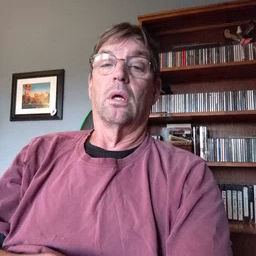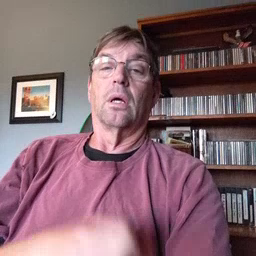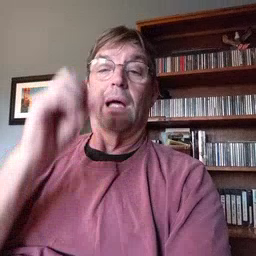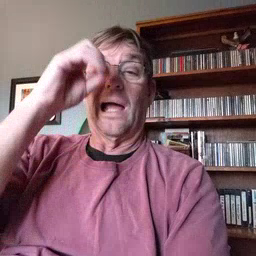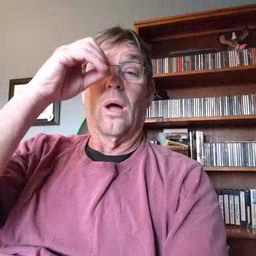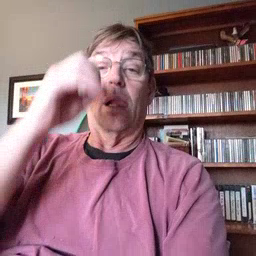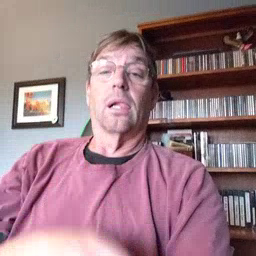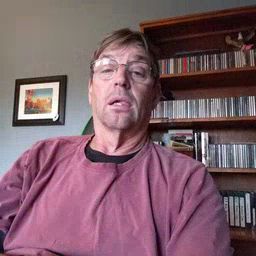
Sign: owl